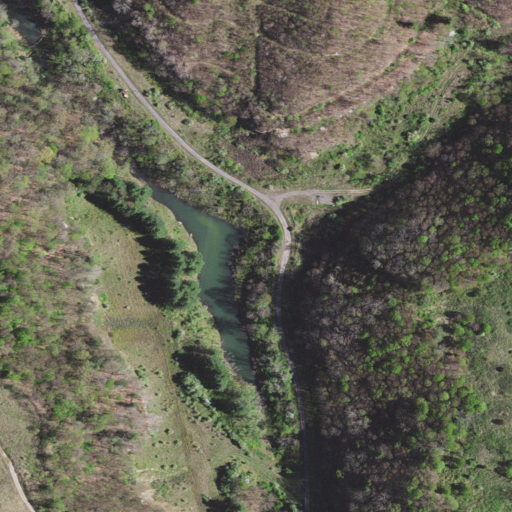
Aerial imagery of valley in Virginia named Maple Hollow containing deciduous forest, shrub, pasture, mixed forest, and evergreen forest